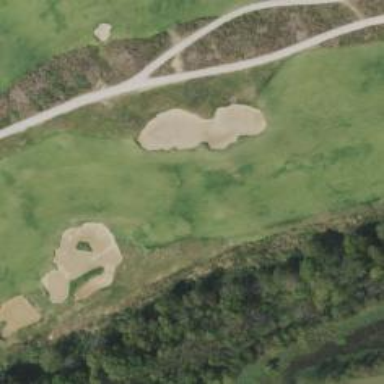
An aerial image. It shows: View of golf hole.